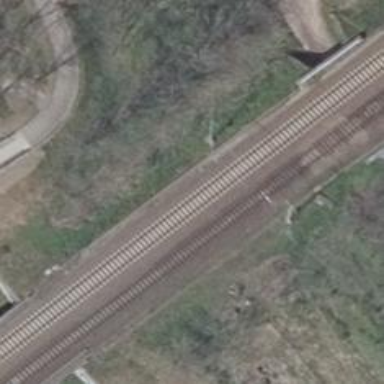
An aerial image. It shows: Rail line with electrified contact lines on embankment.